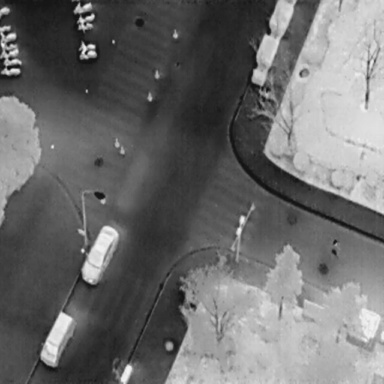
There are 11 objects shown in the infrared image, including six Bicycles, three People, and two Cars.